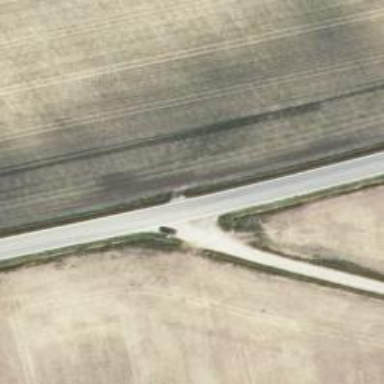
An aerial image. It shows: Tertiary road.